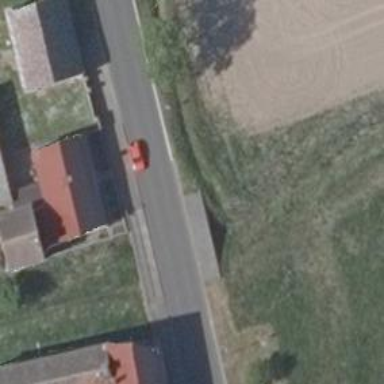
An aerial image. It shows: Secondary road with asphalt surface.